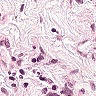
Metastatic tissue present: no